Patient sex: M
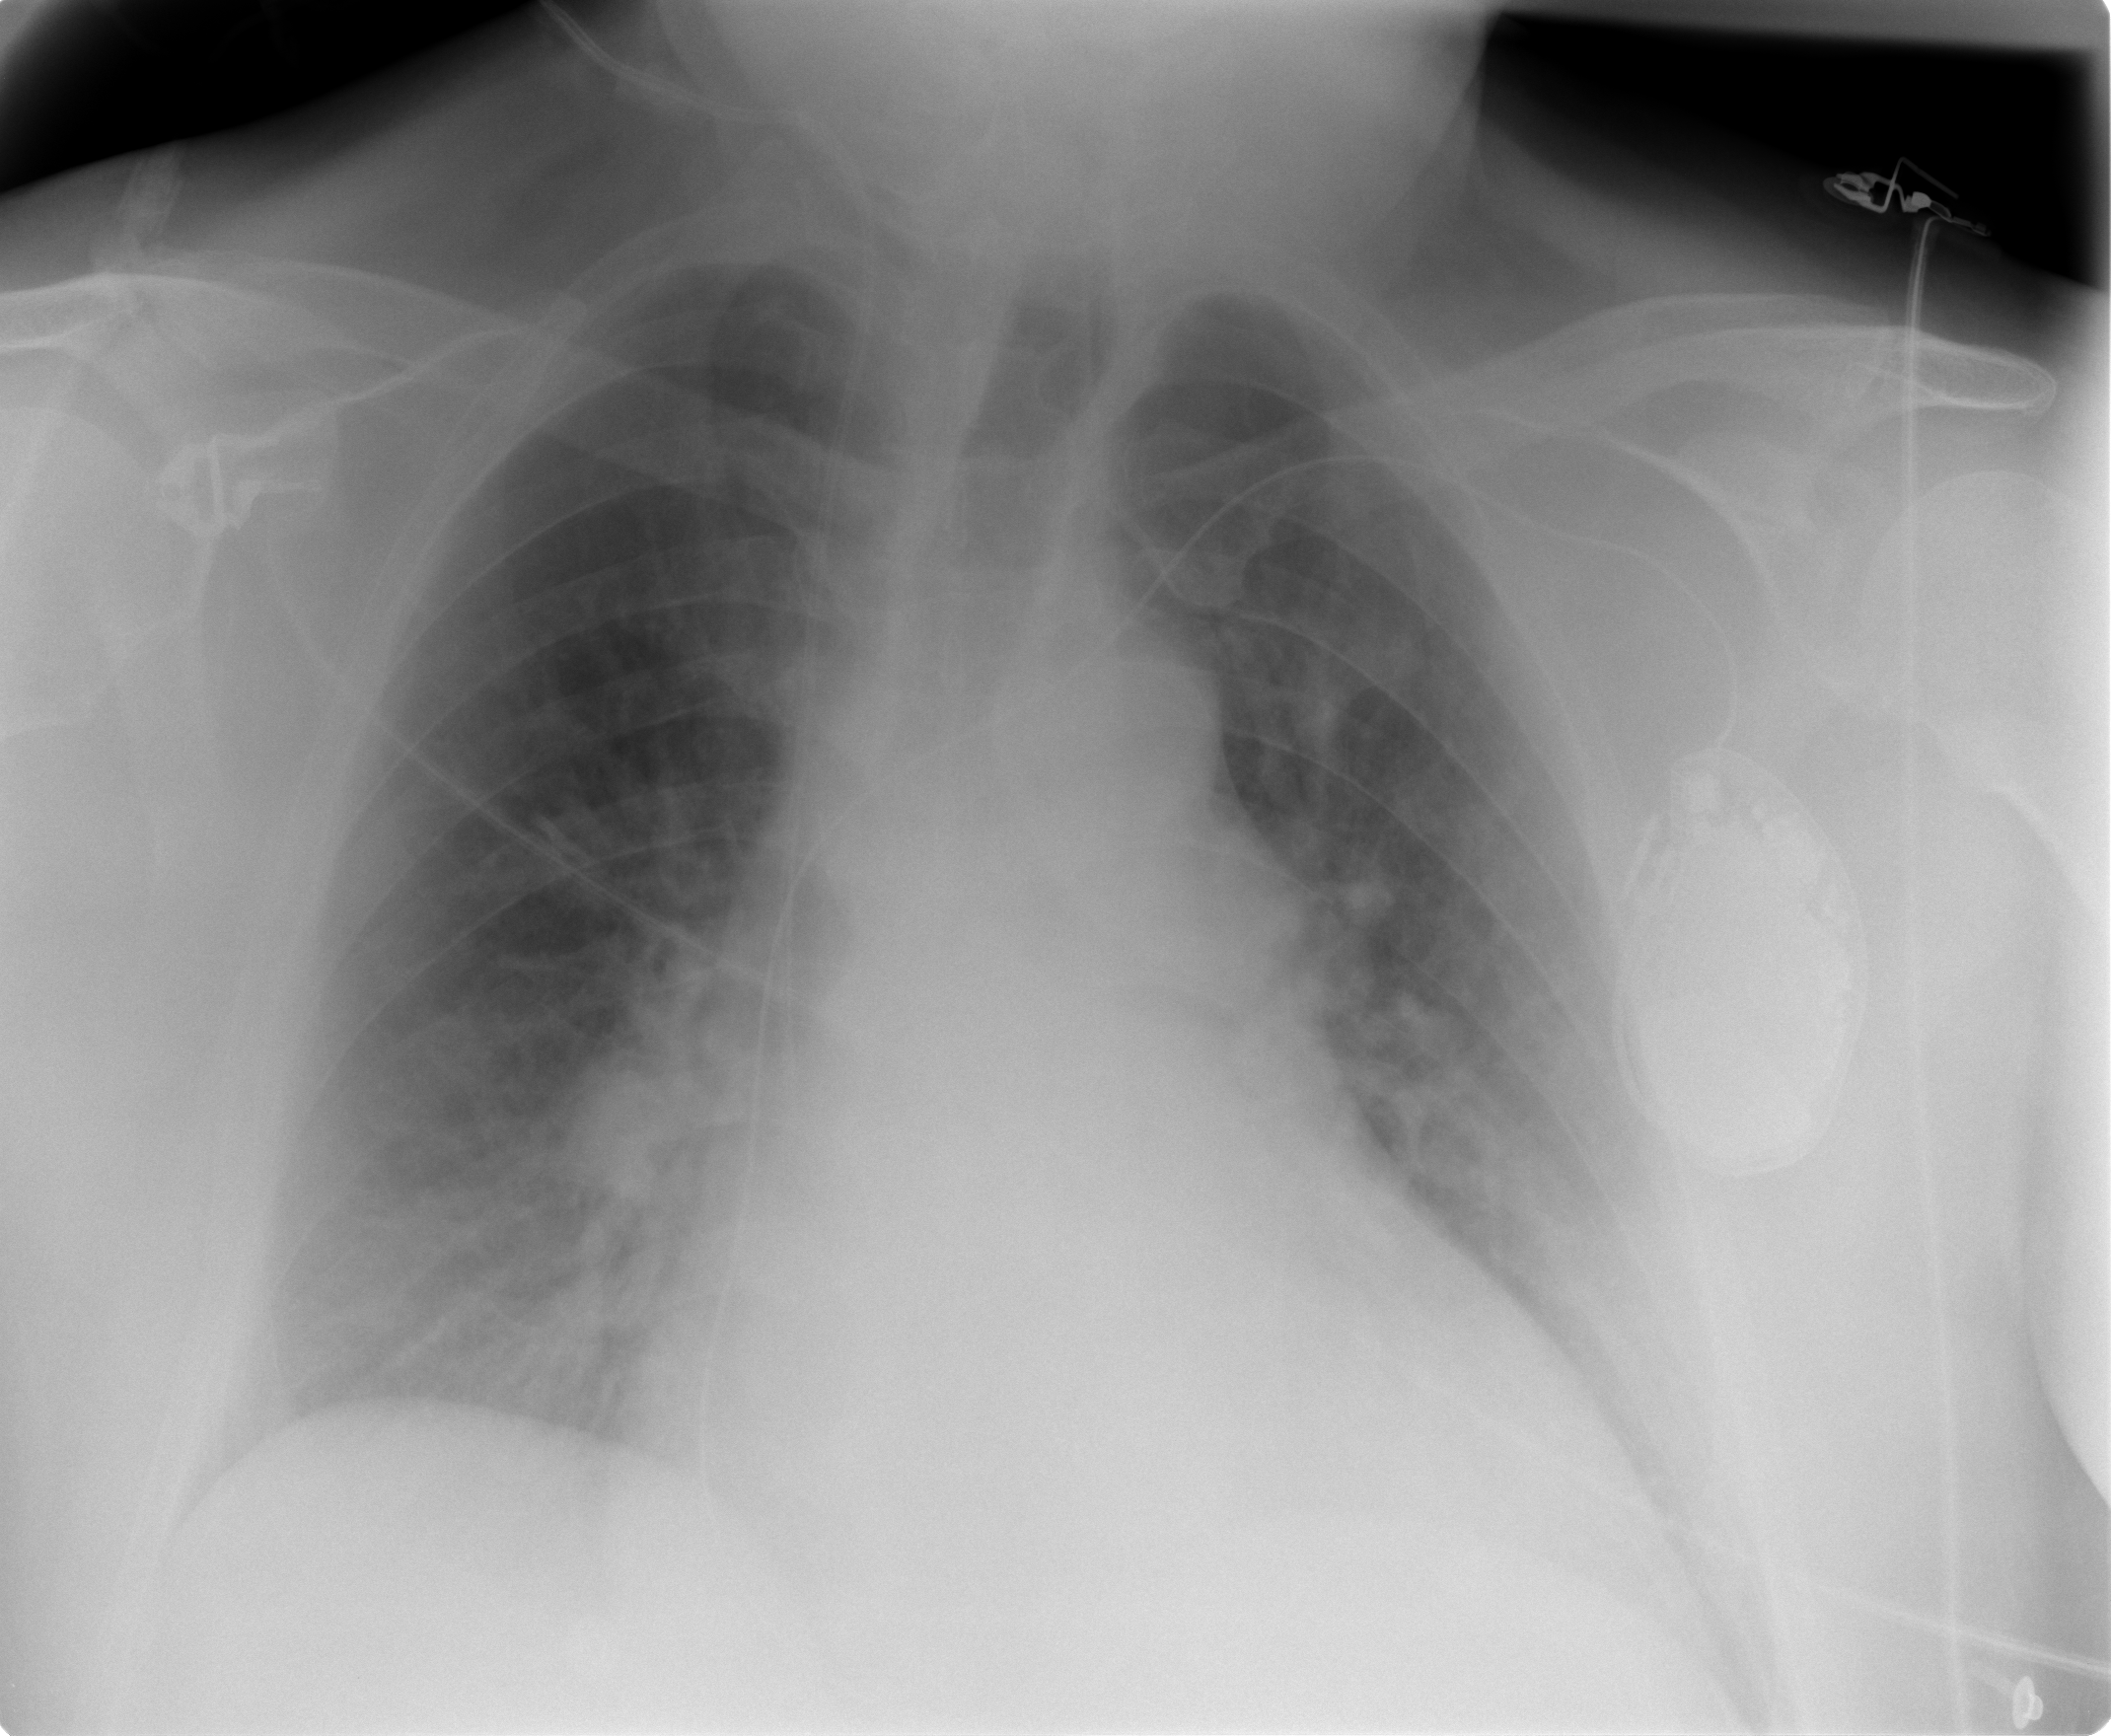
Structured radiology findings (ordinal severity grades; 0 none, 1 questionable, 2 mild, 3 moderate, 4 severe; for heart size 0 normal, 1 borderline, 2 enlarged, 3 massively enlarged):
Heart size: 2
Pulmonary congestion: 2
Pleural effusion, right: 0
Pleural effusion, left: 0
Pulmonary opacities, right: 2
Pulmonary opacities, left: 0
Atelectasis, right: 2
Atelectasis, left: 2